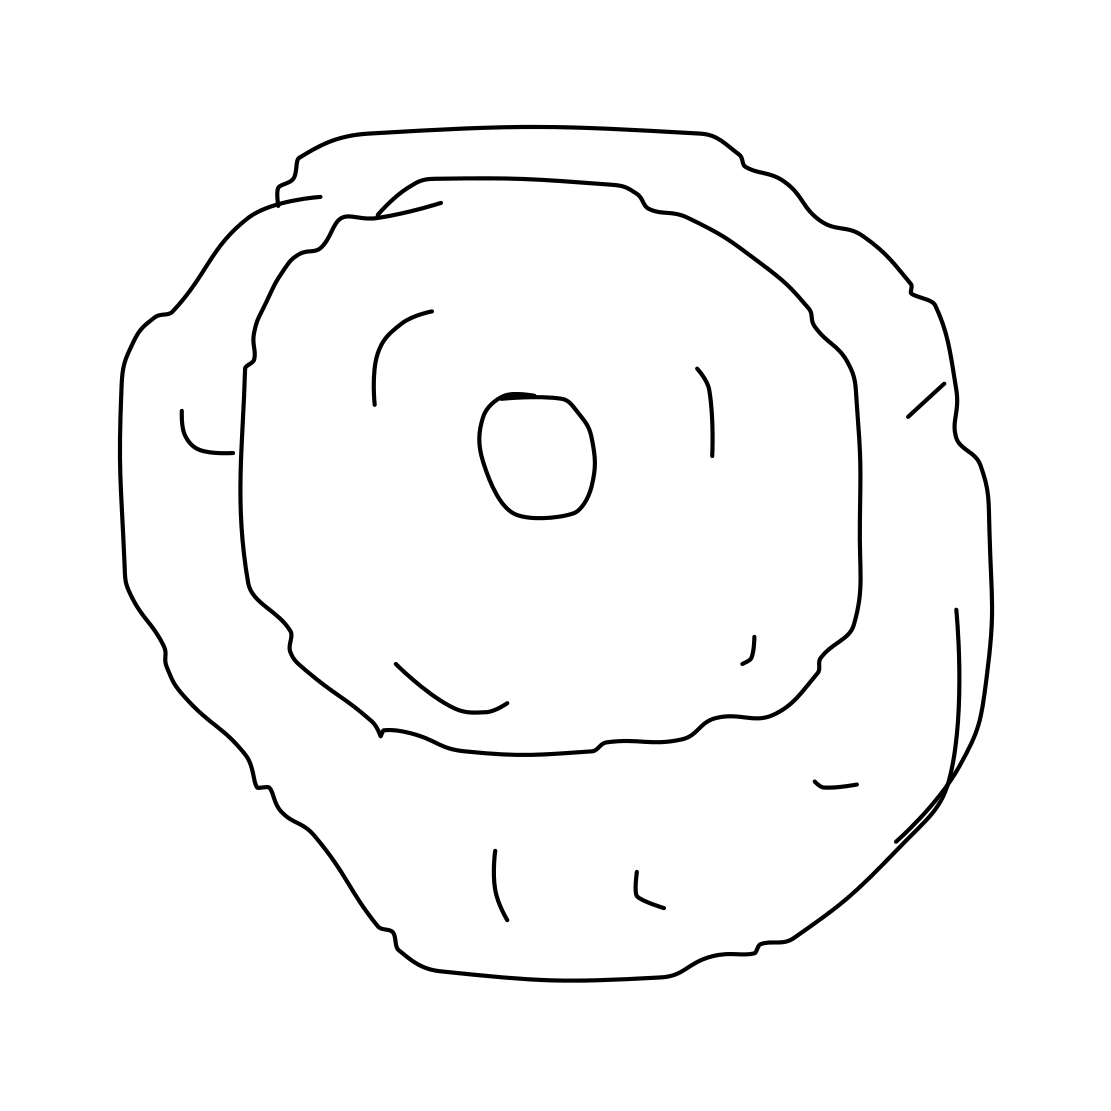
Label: tire